Platform: macOS
Application: Chrome
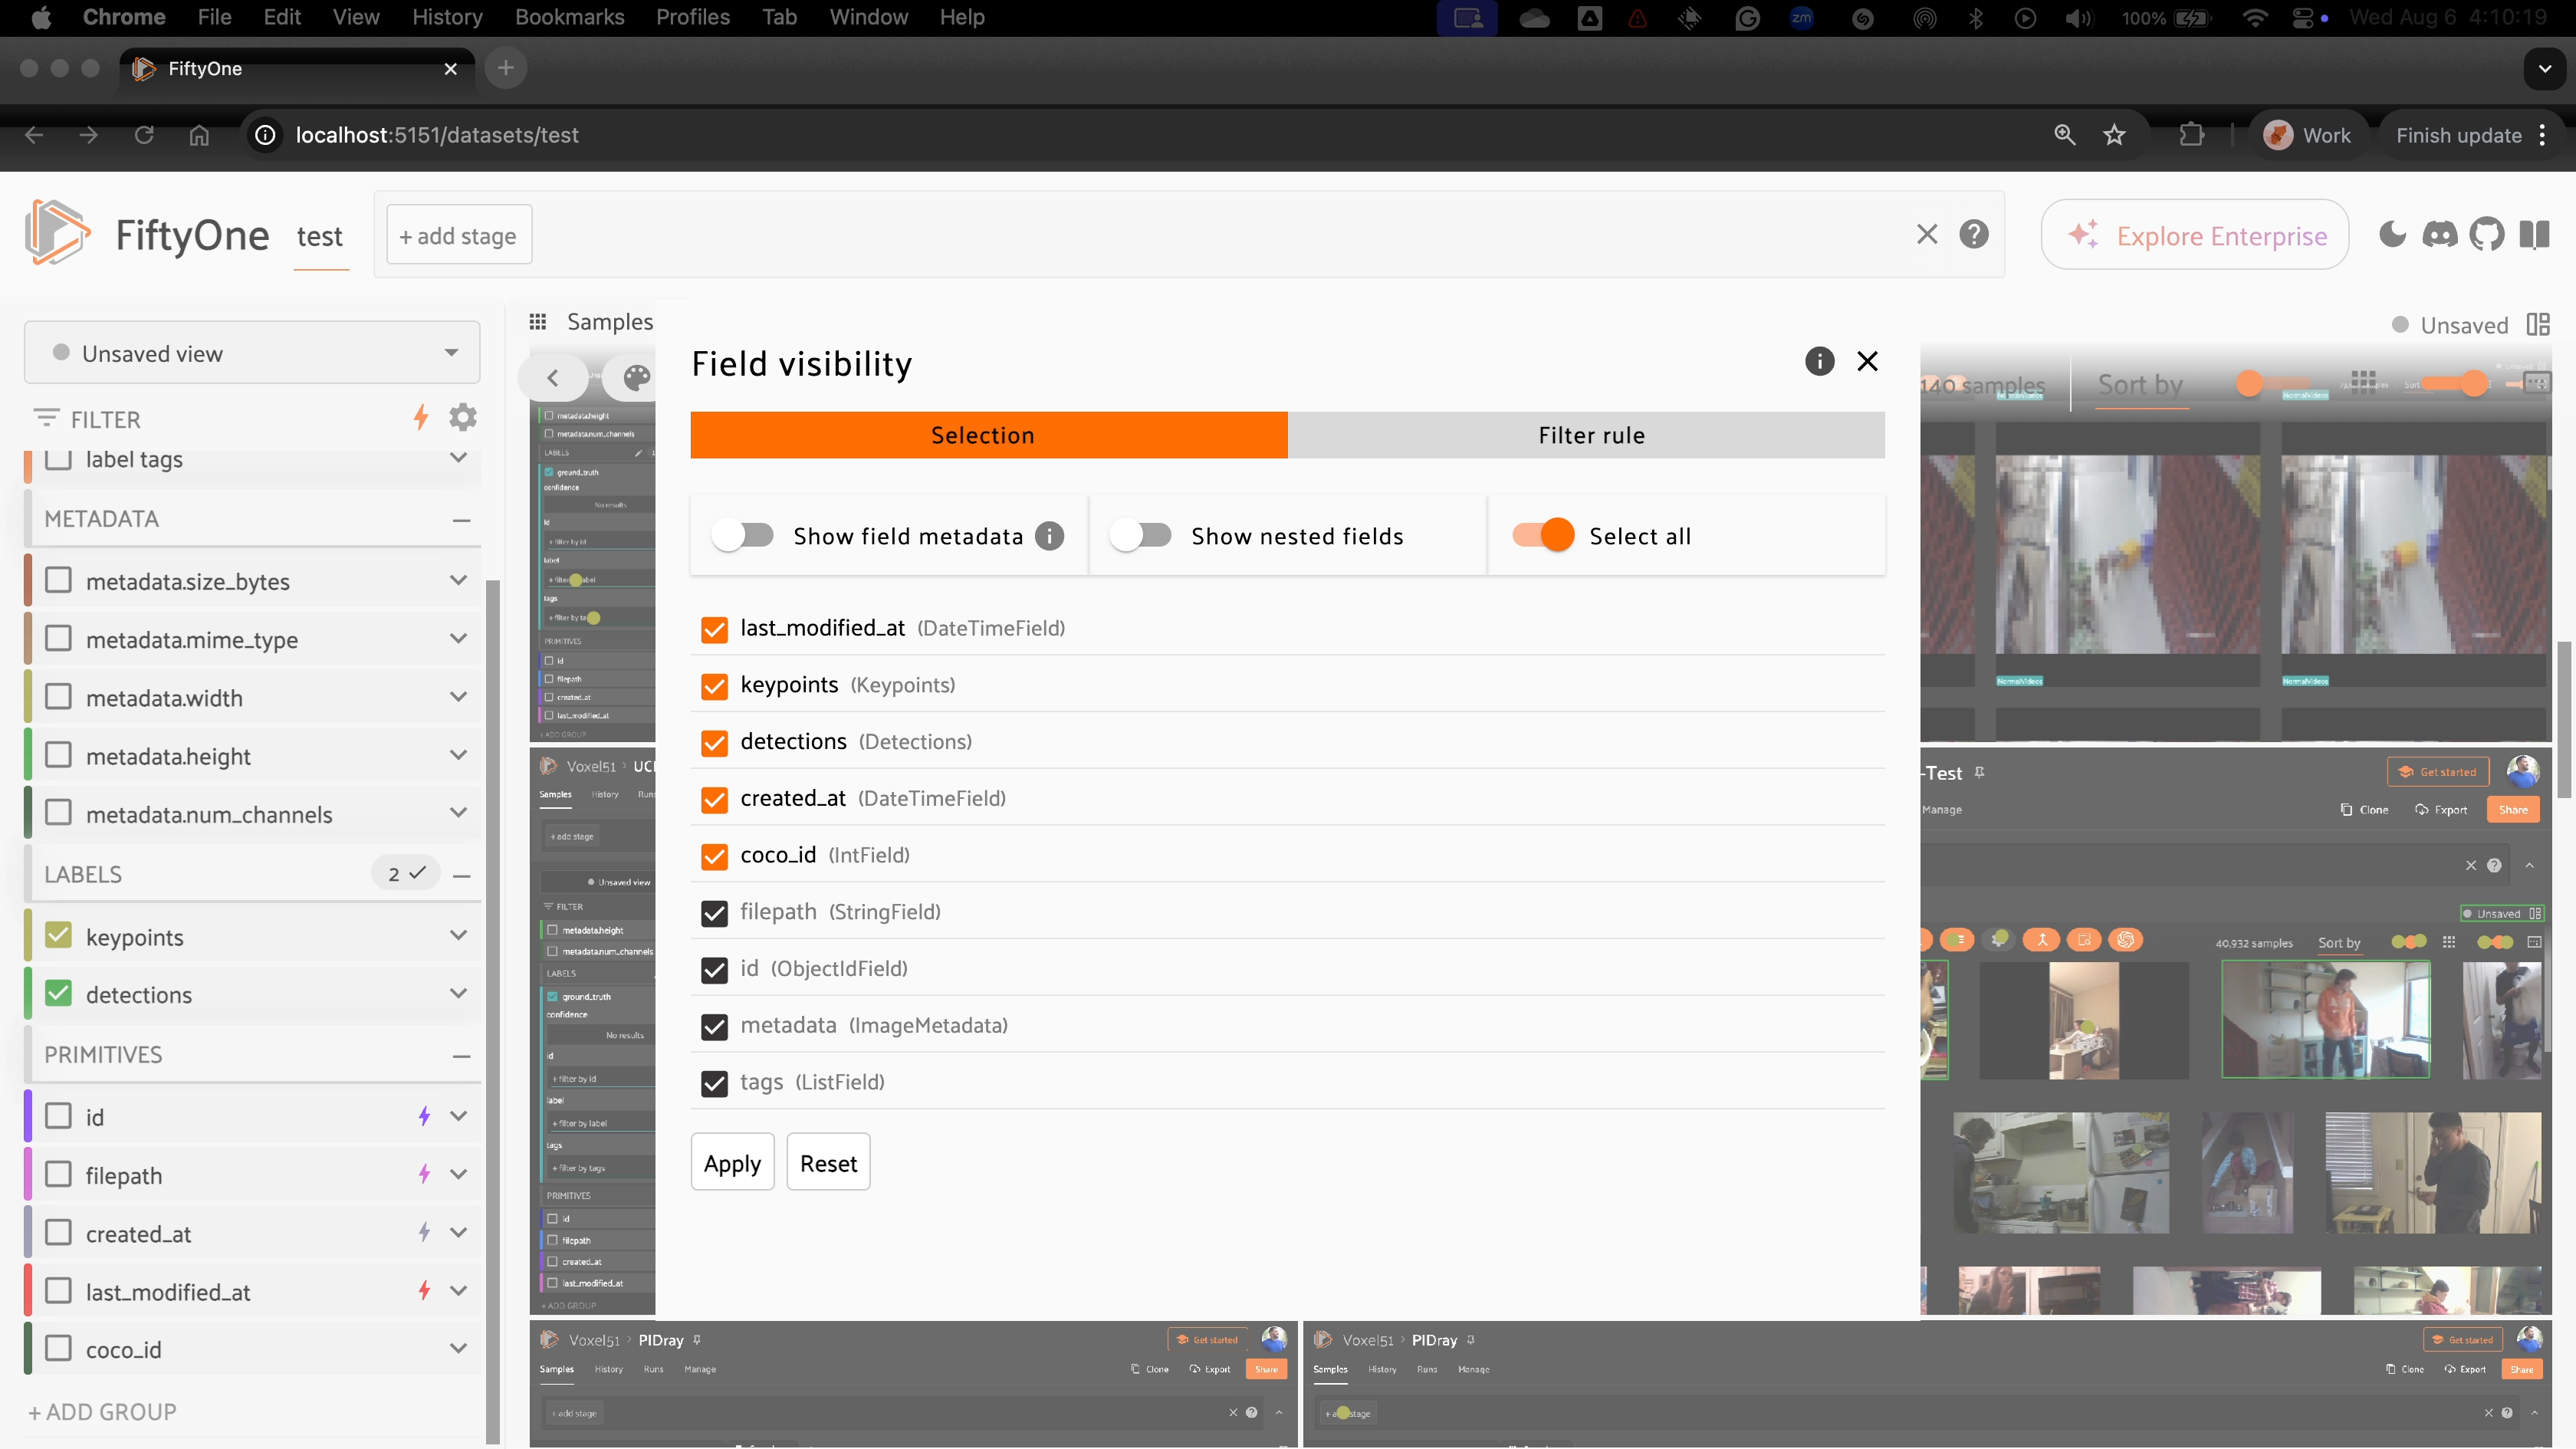
task_description: Toggle on showing field metadata in the sidebar
action_type: click
element_info: Slider
steps_since_start: 1